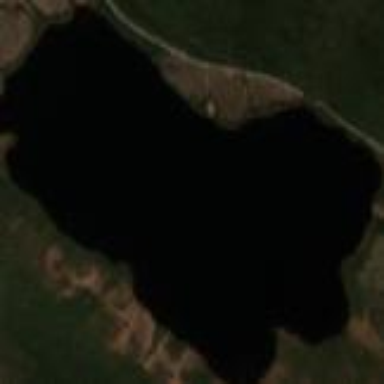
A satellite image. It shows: Serene lake.